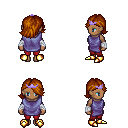
a pixel art fantasy rpg character, female body template, human, dark skin, chain tabard jacket, red pants, brunette swoop hairstyle, purple tiara, white cloth bandages, gold boots, four views (front, back, left, right), 2x2 character sprite sheet, small pixel art, hard edges, no anti-aliasing